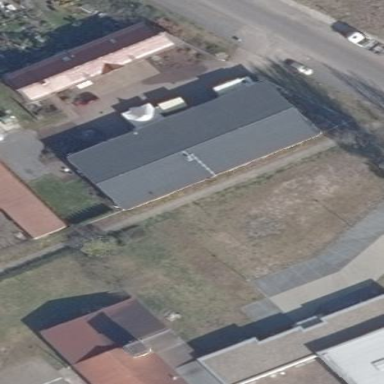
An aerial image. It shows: Ambulance station housed in building with gabled roof.